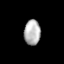
Tissue: lung
Cell type: Epithelial cells
Senescence score: 0.2268
Nuclear area (px): 404
Mean DAPI intensity: 179.832